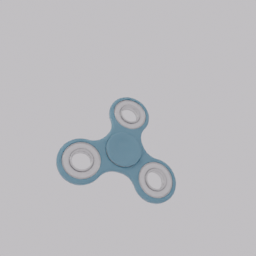
Label: tools